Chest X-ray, AP view. Patient: 68 years old, sex M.
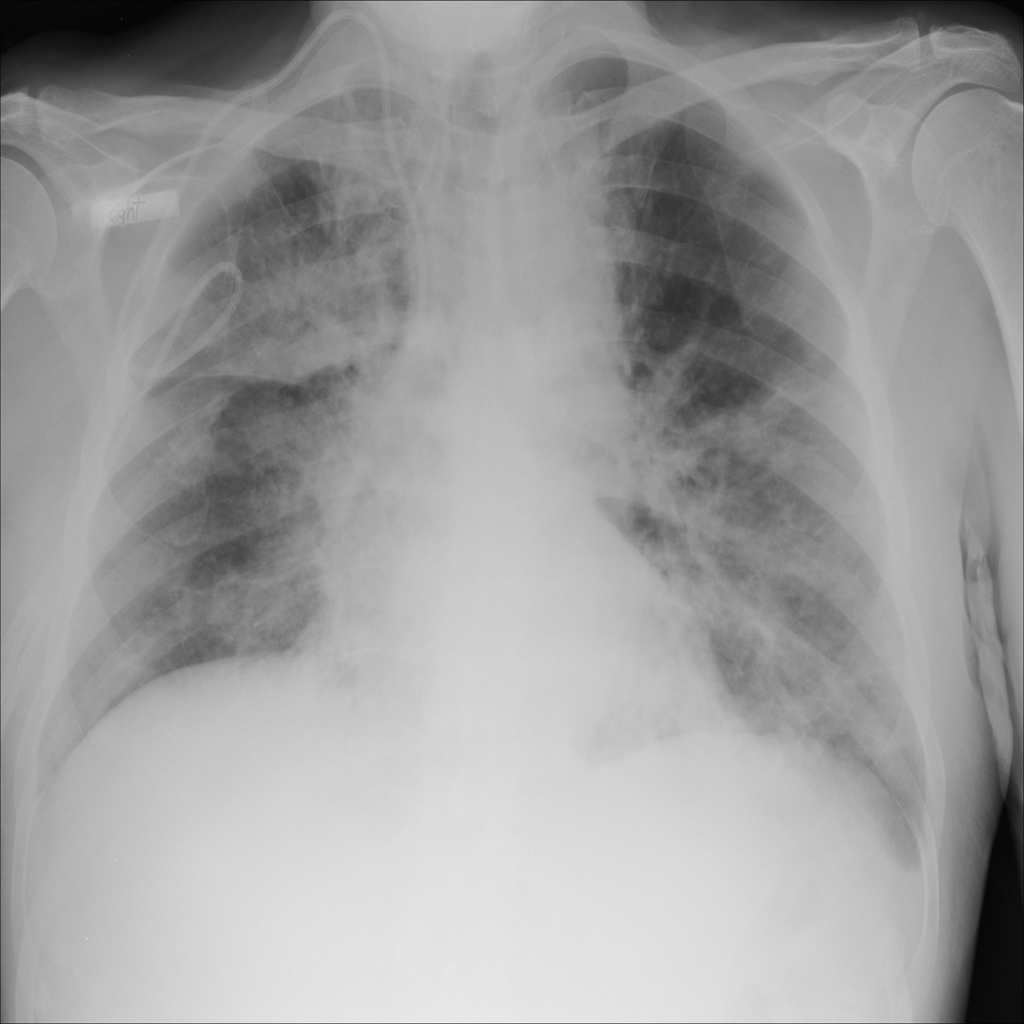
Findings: No Finding